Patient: sex M, age 54
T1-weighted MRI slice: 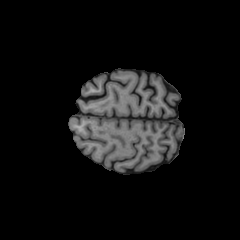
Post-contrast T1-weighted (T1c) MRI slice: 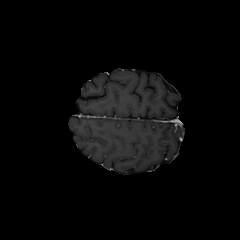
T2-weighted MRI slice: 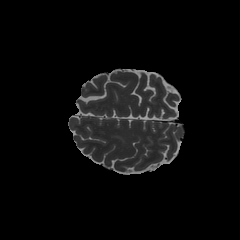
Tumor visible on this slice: no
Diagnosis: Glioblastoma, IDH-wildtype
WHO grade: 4